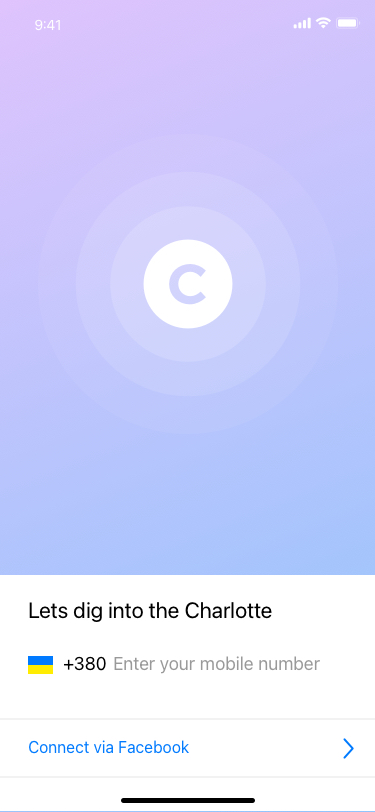
Text in this UI design:
Connect via Facebook
+380
Enter your mobile number
Lets dig into the Charlotte